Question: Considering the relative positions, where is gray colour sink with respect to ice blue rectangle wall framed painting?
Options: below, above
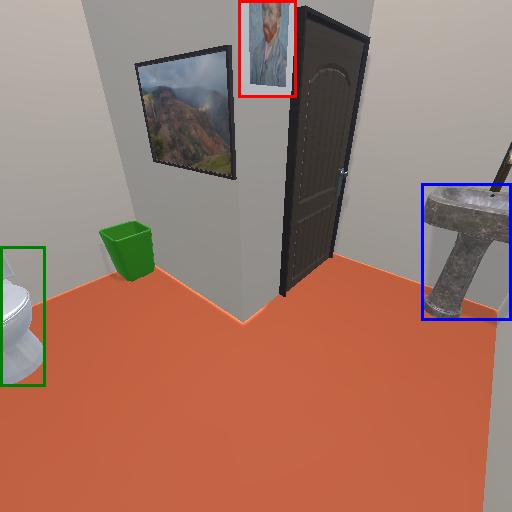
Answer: below